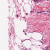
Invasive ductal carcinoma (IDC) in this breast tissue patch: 0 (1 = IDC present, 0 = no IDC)